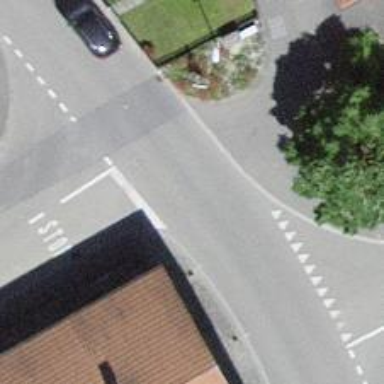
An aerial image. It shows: Tertiary road.